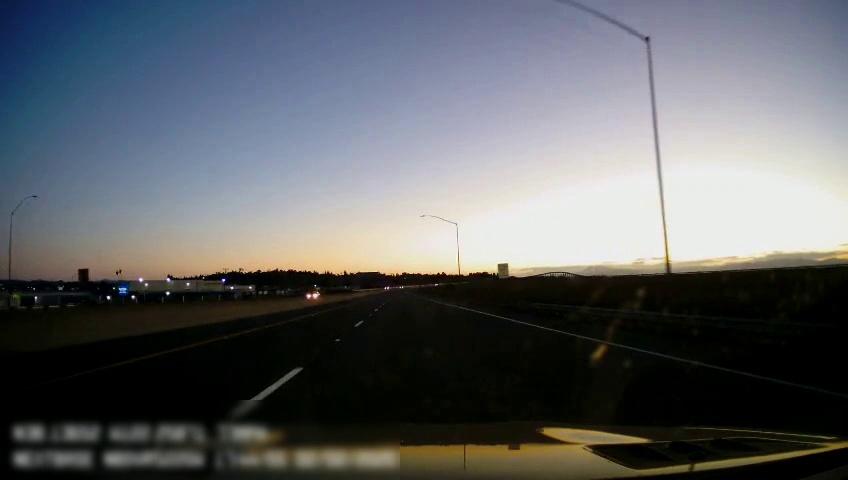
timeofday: Dusk/Dawn/Twilight
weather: Sunny
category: Drivable Space
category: Vehicles | Car
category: Lanes | Current Lane
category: Lanes | Current Lane
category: Lanes | Alternate Lane
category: Traffic | Signs